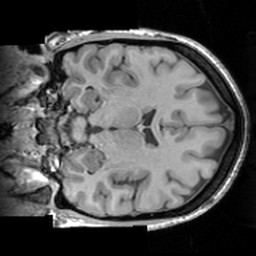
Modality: T1w
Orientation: coronal
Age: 27
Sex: female
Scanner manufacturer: siemens
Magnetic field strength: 3 T
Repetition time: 1.63 s
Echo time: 0.00311 s